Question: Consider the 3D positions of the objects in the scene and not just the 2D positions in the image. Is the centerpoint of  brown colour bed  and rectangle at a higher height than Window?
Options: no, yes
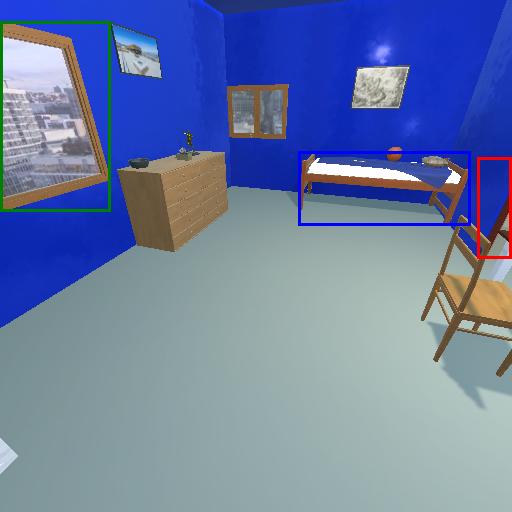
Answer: no